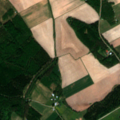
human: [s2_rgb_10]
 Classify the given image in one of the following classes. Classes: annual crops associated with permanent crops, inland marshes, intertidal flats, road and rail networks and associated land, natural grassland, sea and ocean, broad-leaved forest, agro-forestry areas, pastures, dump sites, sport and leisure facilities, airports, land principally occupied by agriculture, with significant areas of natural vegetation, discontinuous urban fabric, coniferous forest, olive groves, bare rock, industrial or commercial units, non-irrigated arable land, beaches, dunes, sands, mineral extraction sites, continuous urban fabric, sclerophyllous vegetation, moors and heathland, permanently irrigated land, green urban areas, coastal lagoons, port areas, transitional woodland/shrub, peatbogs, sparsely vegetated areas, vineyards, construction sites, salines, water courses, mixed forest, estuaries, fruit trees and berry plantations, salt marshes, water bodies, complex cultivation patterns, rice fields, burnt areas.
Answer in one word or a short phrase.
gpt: non-irrigated arable land, broad-leaved forest, coniferous forest, mixed forest